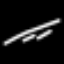
Label: line